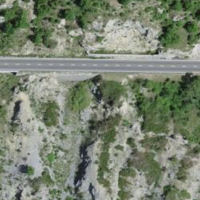
EUNIS habitat code: 48
Species observed at this site:
Emberiza cia